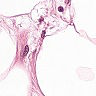
Metastatic tissue present: yes